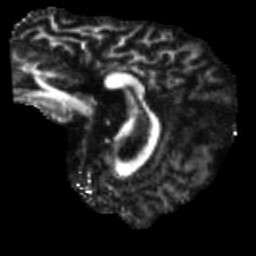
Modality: FA
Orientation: sagittal
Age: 66
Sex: male
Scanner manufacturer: siemens
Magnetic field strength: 3 T
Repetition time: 5.47 s
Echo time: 0.0854 s